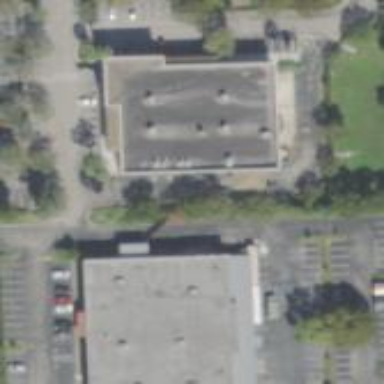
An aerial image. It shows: Building that serves as post office.